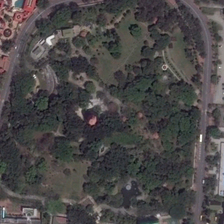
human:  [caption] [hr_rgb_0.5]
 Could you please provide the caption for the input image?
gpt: many green trees are in a park near some red buildings .

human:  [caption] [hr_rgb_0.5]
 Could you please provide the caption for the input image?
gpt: many green trees are in a park near some red buildings .

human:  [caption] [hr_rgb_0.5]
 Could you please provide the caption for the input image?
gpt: many green trees are in a park near some red buildings .

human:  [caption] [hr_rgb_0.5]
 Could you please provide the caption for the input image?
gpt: many green trees are in a park near some red buildings .

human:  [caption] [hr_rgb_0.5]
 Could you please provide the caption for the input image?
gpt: many green trees are in a park near some red buildings .